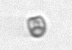
Label: Pyramimonas